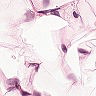
Metastatic tissue present: no